Question: # Context
I developed an application deployed in a Glassfish 3.1. This application is accessed only by https and sometimes it must connect to third-party webservices located out the customers networks. The customer have other applications inside his network; mine is only a new one "service".
## Topology approximation

- - -
## How it works
When a user try to connect to _https://somedomain the request arrives to the F5 where the SSL encryption ends; now we have a request to _http://somedomain. In the next step F5 redirects this request to the IIS and this, finally, redirects to glassfish. This petitions are successfully processed.
## Points of interest
- - - - -
## The problem
All the third party WS the application must access have an unique https access and, in some cases, the authentication required is mutual (two-way) and here we find the problem. When the application wants to connect to WS with mutual ssl authentication it sends the glassfish local keystore configuration targeted certificate. Customer wants, if possible, use the same cert for incoming and outcoming secure connections. This cert is in the F5 and i can't add to the glassfish keystore because if I do this I would be breaking Verysign contract requirements. I've been looking for a solution at google, here(stackoverflow), jita,... but only incoming traffic solutions I've found. I understand that maybe a SSL proxy is required but I haven't found any example or alternative solution for the outcoming ssl connections.
# What I'm asking for
I'm not english speaker (isn't obvious?) and maybe i doesn't use the correct terms in my search terms. I can understand that this context can be a nightmare and hard to solve but I will stand... The first think I need is to know if exists a solution (or solutions) for this problem and if it (or they!) exist where or how can I find it/them. I've prepared different alternatives to negotiate with the customer but I need to known the true. I've spent tones of hours on this.
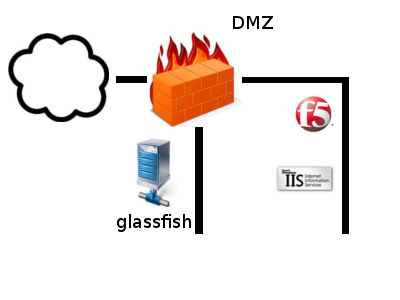
Answer: There are a couple of solutions.
1)pay verisign more money for a second "license/cert". They will be happy to take your money for the "privilege". :)
2)Create a different virtual server listening on 443 which points to a pool that has your client's server address as the pool member. Then on the virtual server, attach a serverssl profile that is configured to use the same cert you are using for the incoming connections. Then the F5 would authenticate with the same cert along with your app server would not need a client cert installed. Also, if they need to initiate a session to you, you would have to setup a virtual server with a clientssl profile that uses the same cert and requires a client cert to connect.
If your destinations may not be static addresses, then an irule(s) would have to be created to deal with that. Can be handled in 10 or later code with a DNS call in the irule and setting a node for the session to go.